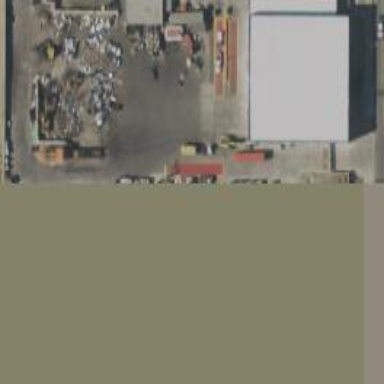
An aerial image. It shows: Yard for service or maintenance purposes.